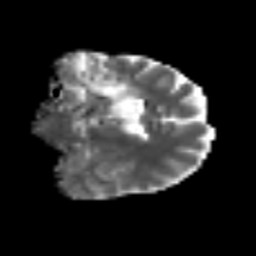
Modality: MD
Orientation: coronal
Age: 40
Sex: female
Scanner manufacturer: siemens
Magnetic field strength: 3 T
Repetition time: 6.1 s
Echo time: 0.101 s